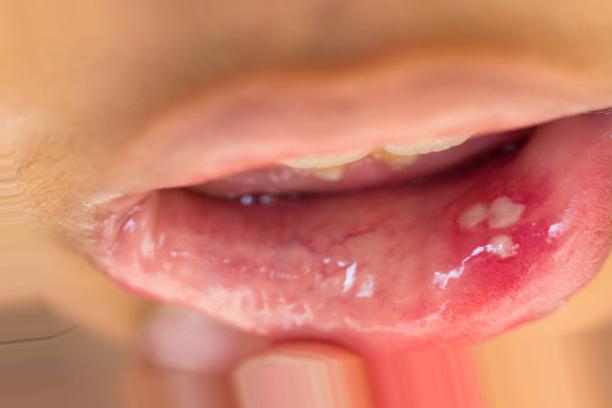
Condition: Mouth Ulcer